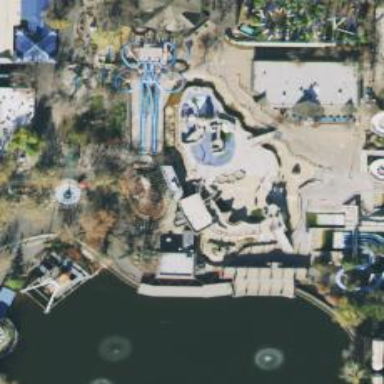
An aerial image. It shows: Water slide attraction.